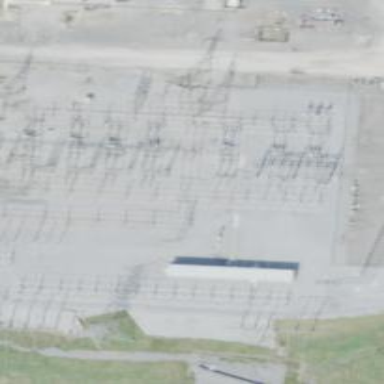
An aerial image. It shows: Switch for power supply.